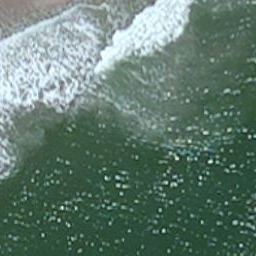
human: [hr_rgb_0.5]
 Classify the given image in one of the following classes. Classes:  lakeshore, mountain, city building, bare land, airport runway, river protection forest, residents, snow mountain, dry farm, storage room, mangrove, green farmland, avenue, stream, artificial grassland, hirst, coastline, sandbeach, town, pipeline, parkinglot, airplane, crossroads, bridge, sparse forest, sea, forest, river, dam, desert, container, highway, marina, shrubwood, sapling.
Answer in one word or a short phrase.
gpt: coastline